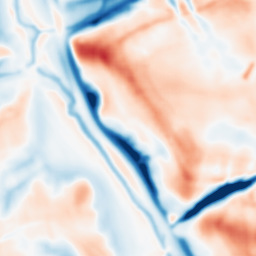
Category: multiscale
Decomposition family: dog_multiscale
Decomposition parameters: sigma_ratio: 1.6
n_scales: 4
base_sigma: 2
Upsampling method: sinc_hamming
Upsampling parameters: scale: 4
kernel_size: 8
Upsampling scale: 4